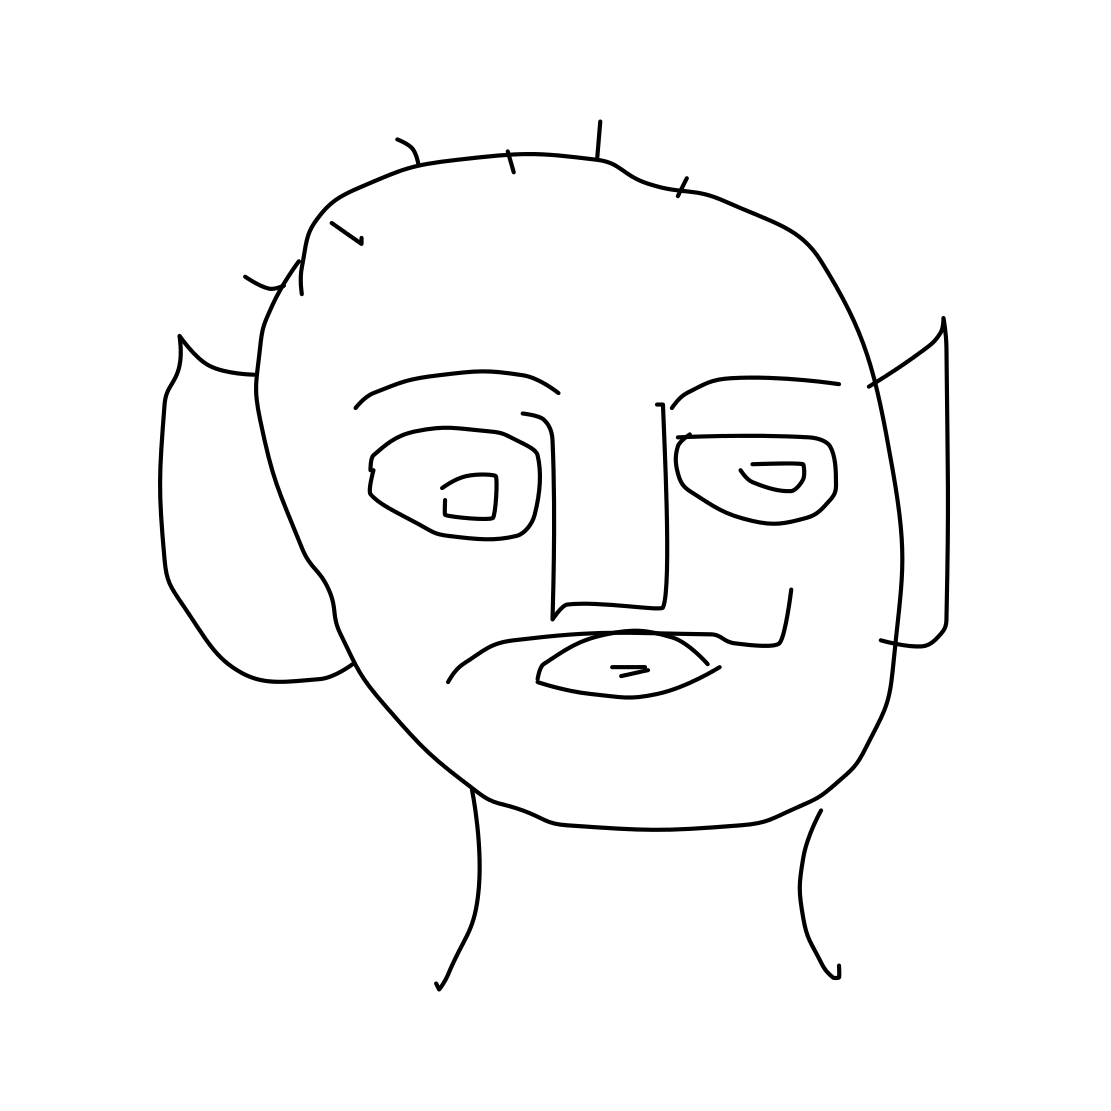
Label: face